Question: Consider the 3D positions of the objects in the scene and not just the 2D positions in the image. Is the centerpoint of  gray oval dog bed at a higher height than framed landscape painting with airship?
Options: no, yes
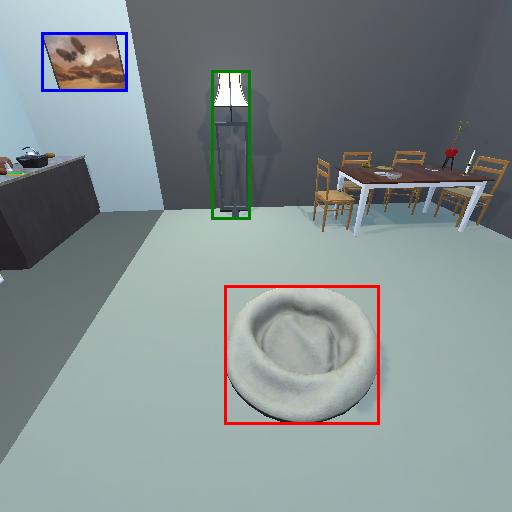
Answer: no